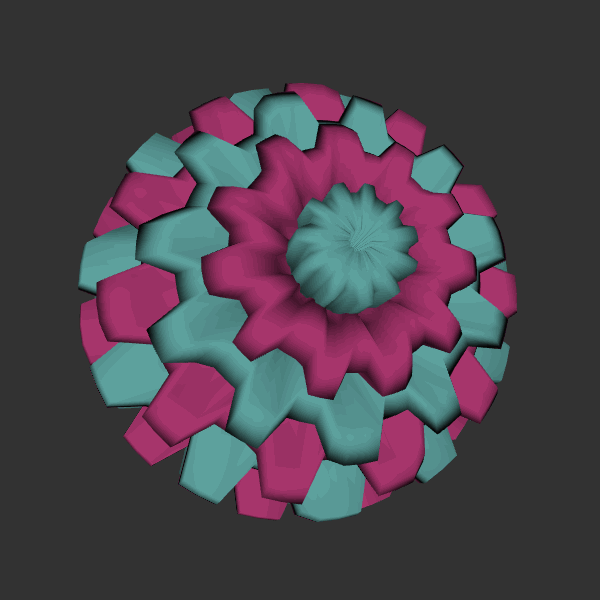
Background: dark